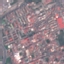
Land use / land cover: Residential